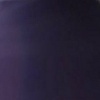
Label: space